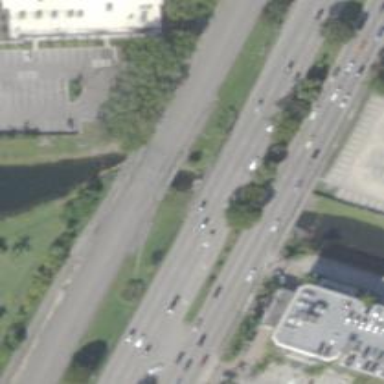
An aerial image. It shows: Abandoned railway bridge with asphalt surface. The road underneath is busway with separate sidewalk.